Question: I have a PDF embedded inside iframe. I need to hide this iframe on click of a button. But for some reason, the iframe section does not hide in Safari browser. The same code works fine in IE, Chrome and Firefox.
Here is a snippet from my HTML page:
'''
<div id="PDFSection" style="text-align:center;">
<iframe id="PDFFrame" src="sample.pdf"> Loading...
</iframe>
<hr />
<input id="btnEmail" type="button" value="Email" name="btnEmail"/>
</div>
'''
and here is the jquery part I am calling to hide the div:
'''
$(document).ready(function() {
$( "#btnEmail" ).click(function() {
$( "#PDFSection" ).hide();
});
});
'''
I have tried toggle() instead of hide() and also tried to call hide() on the iframe element itself. But nothing is able to hide the PDF object. I do see that when the jQuery code runs, it hides the PDFSection div (as I can see the button and hr line getting hidden), but the PDF stays on the screen.
Here is a screenshot of what happens before and after clicking the button:

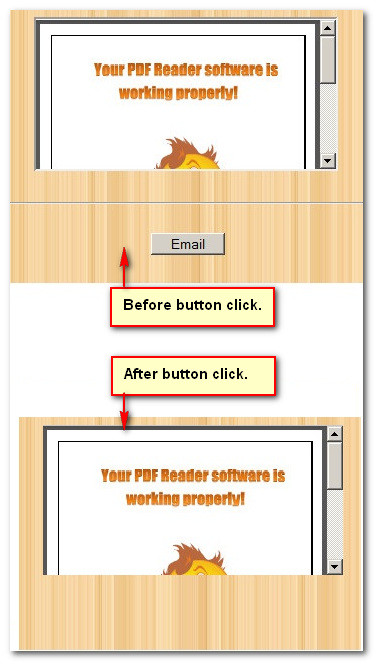
Answer: i just tested your example:
'''
<html>
<head>
<script type="text/javascript" src="http://code.jquery.com/jquery-1.9.1.min.js"></script>
<script type="text/javascript">
$(document).ready(function() {
$( "#btnEmail" ).click(function() {
$( "#PDFSection" ).hide();
});
});
</script>
</head>
<body>
<div id="PDFSection" style="text-align:center;">
<iframe id="PDFFrame" src="about:blank"> Loading...
</iframe>
<hr />
<input id="btnEmail" type="button" value="Email" name="btnEmail"/>
</div>
</body>
</html>
'''
and it works fine in safari 6.0.2 (8536.26.17) on OSX Mountain Lion. Maybe you should open the developer console ++ and look for further error messages.